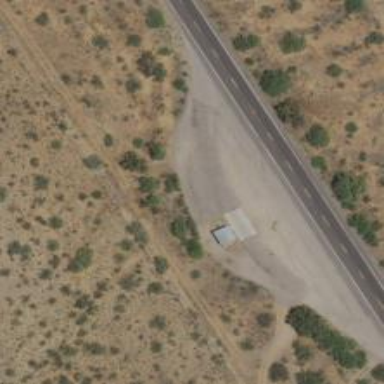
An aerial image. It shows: Rest area on the road.